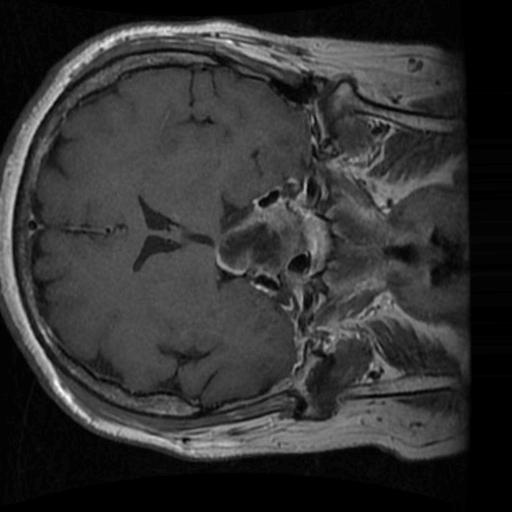
Label: brain_tumor